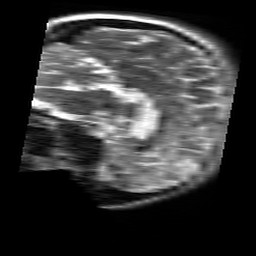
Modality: T2w
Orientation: sagittal
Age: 25
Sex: female
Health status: healthy
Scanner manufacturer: siemens
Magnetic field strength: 3 T
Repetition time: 4.01 s
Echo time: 0.116 s